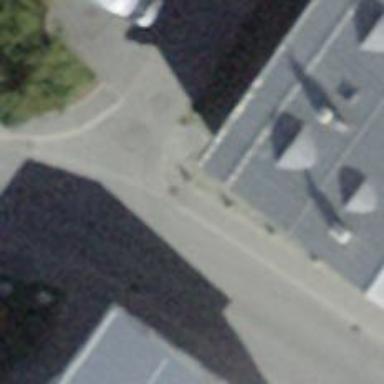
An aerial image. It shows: Sidewalk along the footway.